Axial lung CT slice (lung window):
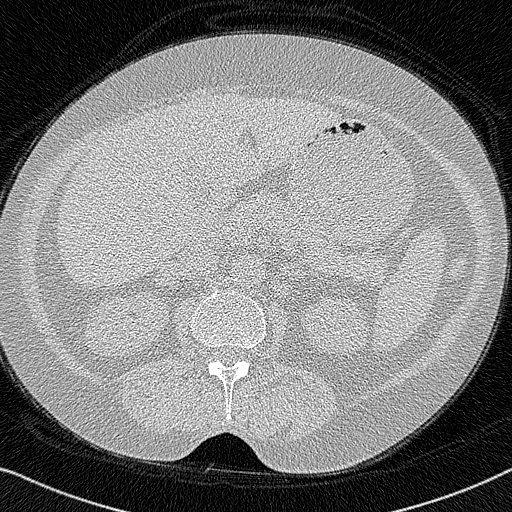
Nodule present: no